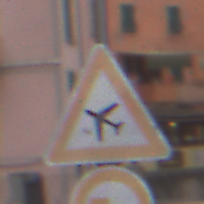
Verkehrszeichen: FlugbetriebRechts
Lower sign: UeberholverbotKraftfahrzeuge
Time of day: Midday
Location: Outdoor (Urban)
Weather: Overcast
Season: NotSpecified
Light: Natural